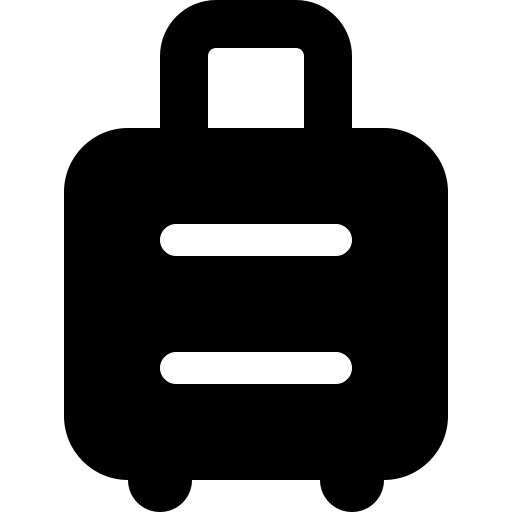
Tags: icon, FontAwesome, fa-icon, solid, suitcase, rolling